Interaction volume radius: 10 \u00c5
Interaction volume height: 15 \u00c5
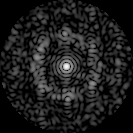
Disorder parameter: 0.8072